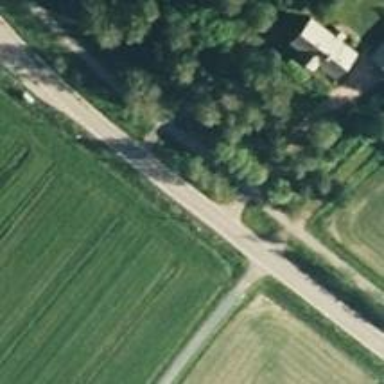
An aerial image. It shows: Asphalt cycleway.